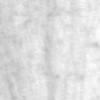
Label: no_change